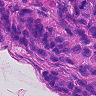
Metastatic tissue present: yes